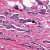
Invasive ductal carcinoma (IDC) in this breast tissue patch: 0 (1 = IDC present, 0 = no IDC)